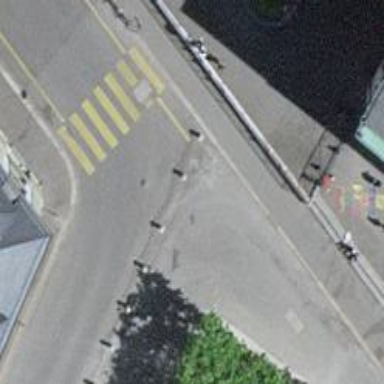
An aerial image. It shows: Bollard.